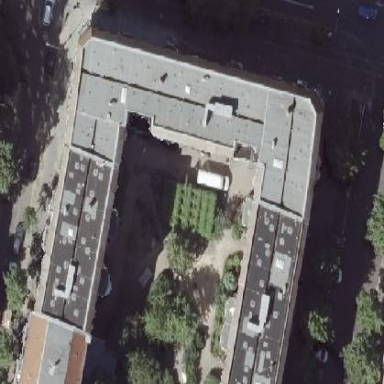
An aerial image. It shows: Residential building with distinctive double saltbox roof shape.